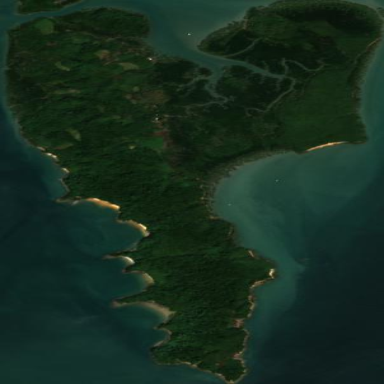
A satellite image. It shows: Island with natural coastline.